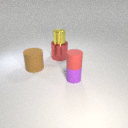
small purple rubber cylinder in front of large brown rubber cylinder